Question: Here is the screenshot of my UI.
The page is scrollable if the size of the device is small and only interactable is floating action button.

Please reply if it violates or it is Ok.
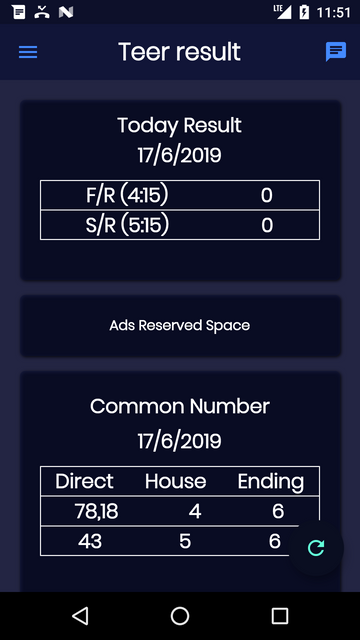
Answer: No, Your app UI does not violates the adMob policy but when you scroll the page make sure that only one ad is visible at a time because adMob clearly states that only one should be visible on screen at a time.